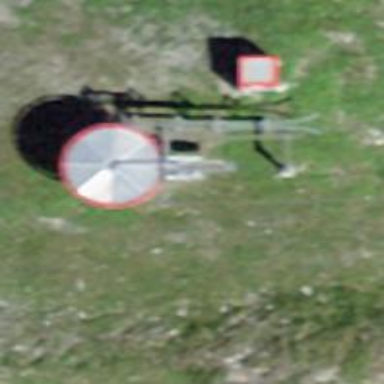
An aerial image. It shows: Aerialway station.